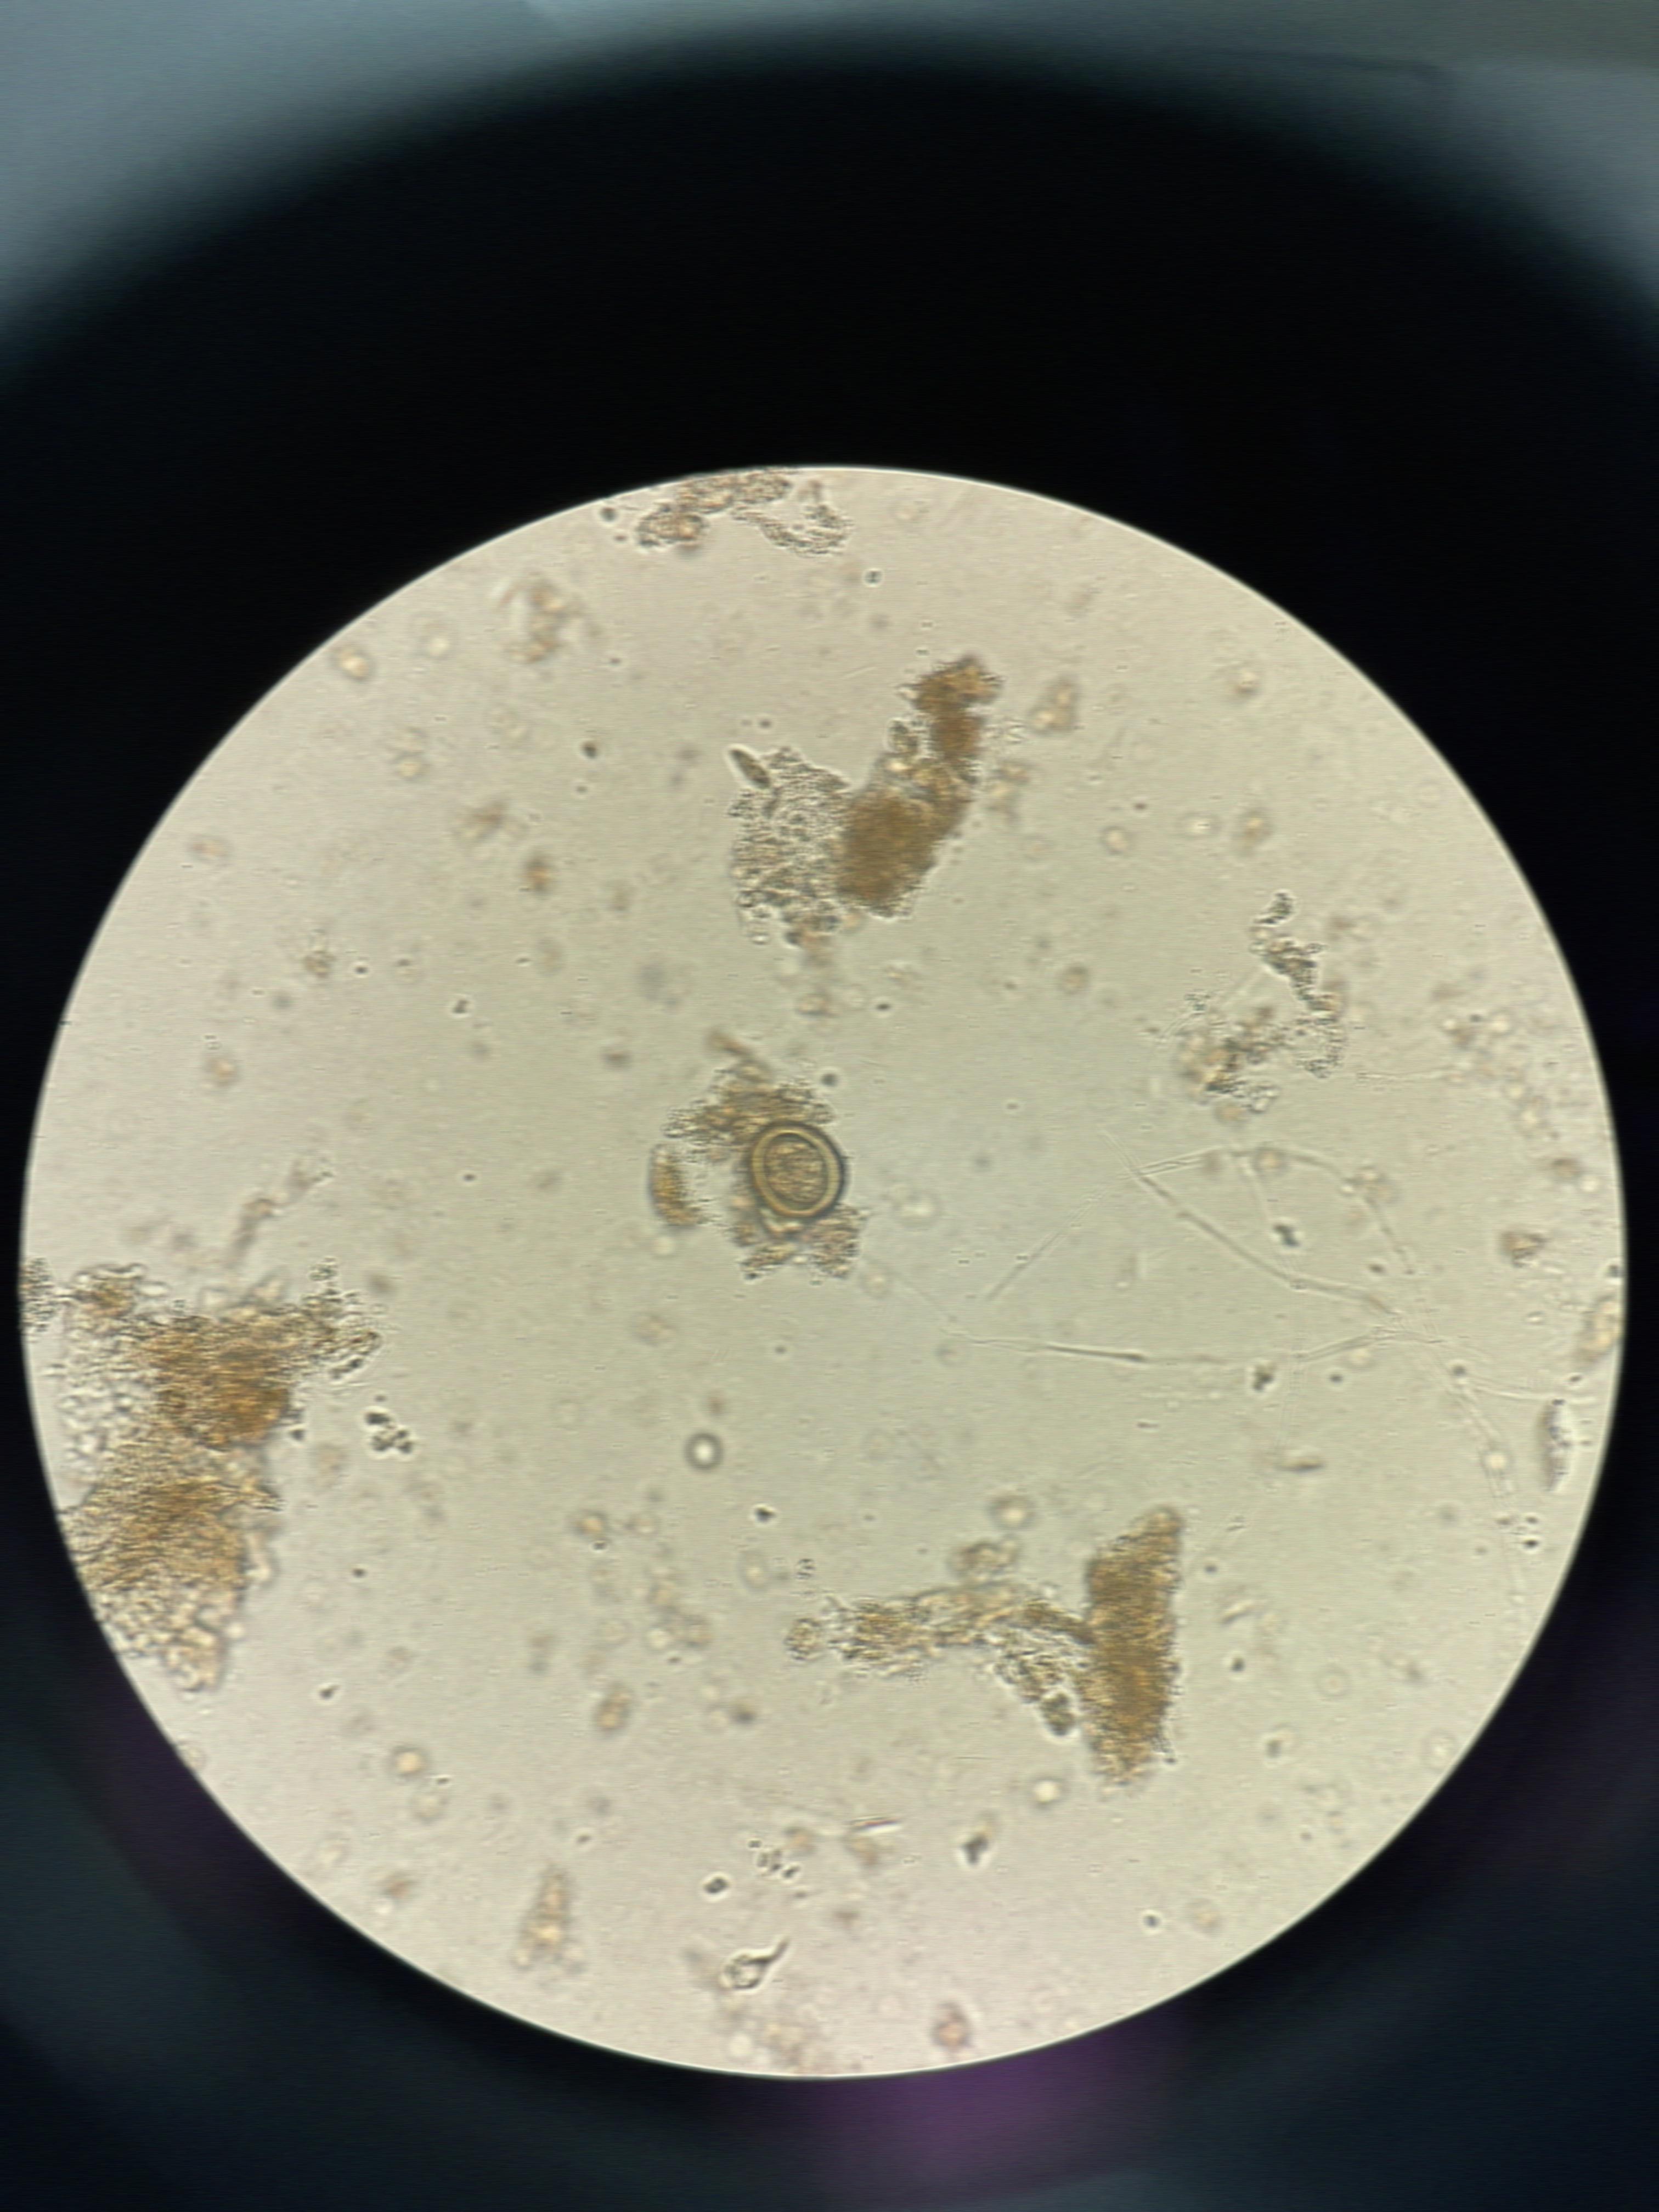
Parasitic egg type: Taenia spp. egg